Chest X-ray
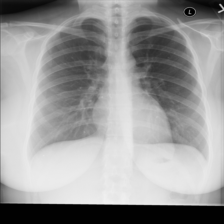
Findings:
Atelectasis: negative
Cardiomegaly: negative
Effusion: negative
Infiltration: negative
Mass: negative
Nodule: negative
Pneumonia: negative
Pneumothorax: negative
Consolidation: negative
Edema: negative
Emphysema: negative
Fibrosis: negative
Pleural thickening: negative
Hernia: negative